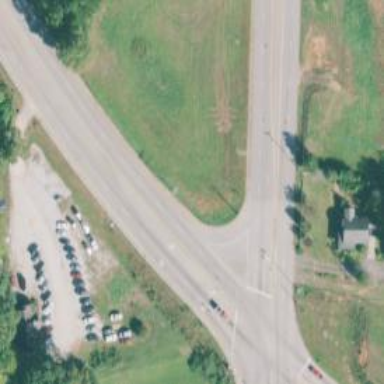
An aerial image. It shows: Secondary link road with asphalt surface.